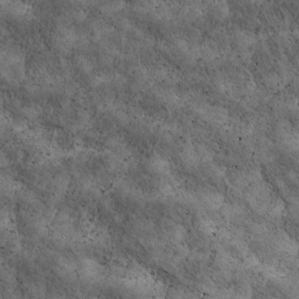
Label: non_frost